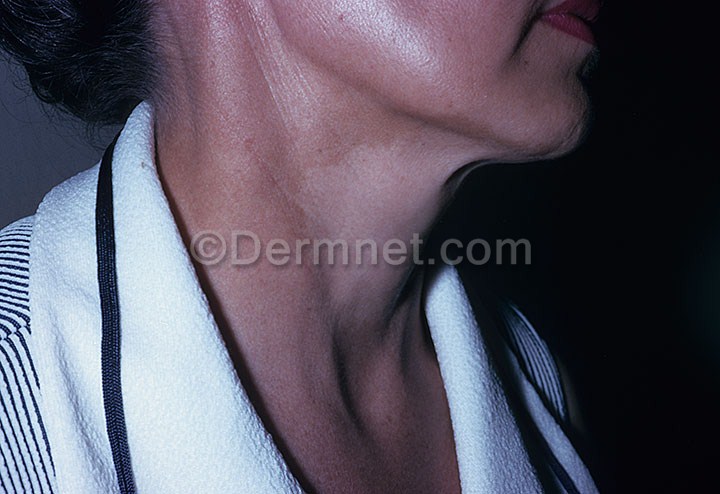
Disease: Light Diseases and Disorders of Pigmentation